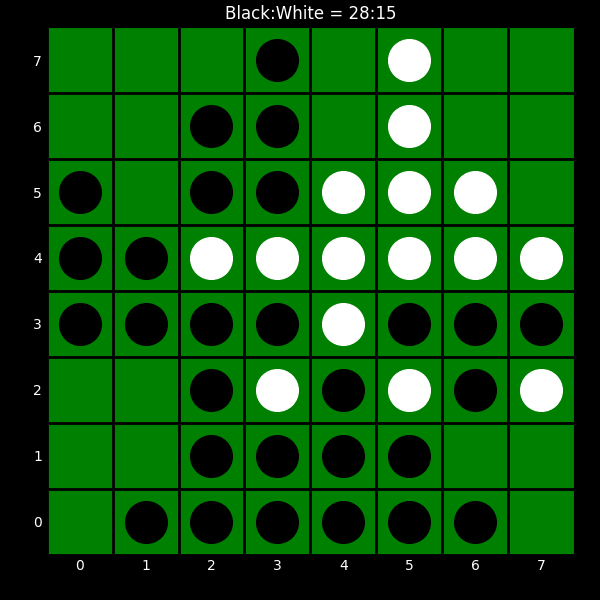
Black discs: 28
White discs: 15